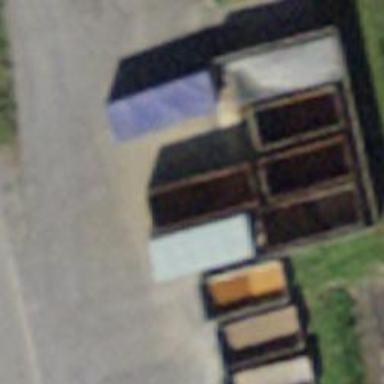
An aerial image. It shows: Bench.